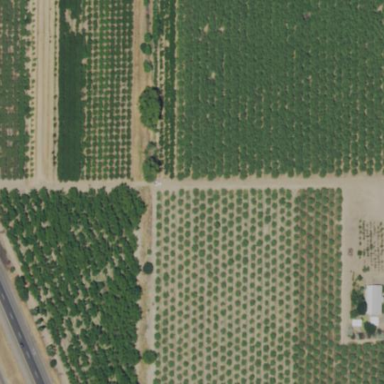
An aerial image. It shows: Orchard.